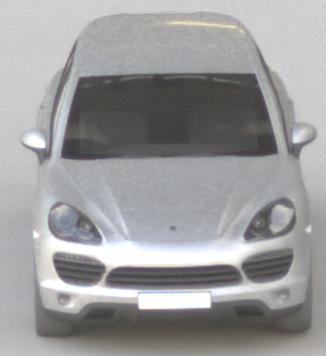
Make: Porsche
Model: Cayenne
Detailed model: Cayenne (958)
Model produced from: 2010/05
Model produced until: 2014/07
Doors: 5
Color: white
Road condition: dry road
Daytime: sunrise or sunset
Contrast: medium contrast